Question: :)
Is there any way to create an index, and incrementing with a given condition, but without CURSOR handling/usage
For example:

The condition in my case is that: "if the current color (this is the item to be checked) is the same as the last one: not increment, otherwise increment in one unit"
This must be in a SQL query with no CURSOR USAGE and of course a good time (work with ... 10000 rows at least)
Thanks in advance.
EDIT: I forgot to mention that NEW_INDEX Column doesn't exist. It must be generated with the with the query.
EDIT2: Is there a way that only make use of SELECT/INSERT/UPDATE statements? (not set, declare...)
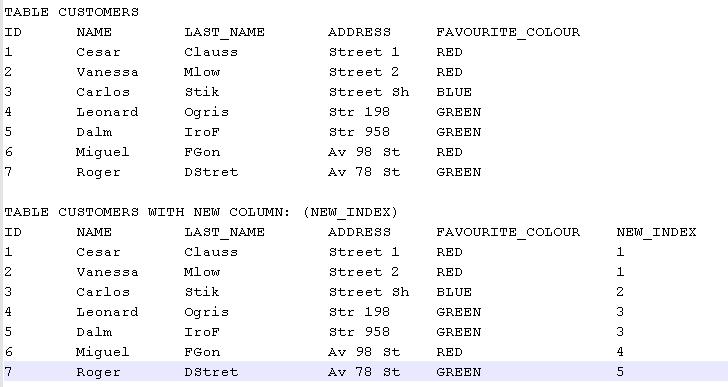
Answer: Assume a table called Colors with fields 'ID', 'Color', and 'ColorIndex' of types 'int', 'varchar', and 'int' respectively. I also assume the OP means prev / after based on an ordering of the 'ID' field in 'asc' order.
You could do this without a cursor, and use a while loop...but it definately isn't set based:
'''
DECLARE @MyID int
DECLARE @CurrentIndex int
DECLARE @CurrentColor varchar(50)
DECLARE @PreviousColor varchar(50)
SET @CurrentIndex = (SELECT 0)
SET @MyID = (SELECT TOP 1 ID FROM Colors ORDER BY ID ASC)
SET @CurrentColor = (SELECT '')
SET @PreviousColor = (SELECT Color FROM Colors WHERE ID = @MyID)
WHILE (@MyID IS NOT NULL)
BEGIN
IF (@CurrentColor <> @PreviousColor)
BEGIN
SET @PreviousColor = (SELECT Color FROM Colors WHERE ID = @MyID)
SET @CurrentIndex = (SELECT @CurrentIndex + 1)
UPDATE Colors SET ColorIndex = @CurrentIndex WHERE ID = @MyID
END
ELSE
BEGIN
UPDATE Colors SET ColorIndex = @CurrentIndex WHERE ID = @MyID
SET @PreviousColor = (SELECT Color FROM Colors WHERE ID = @MyID)
END
SET @MyID = (SELECT TOP 1 ID FROM Colors WHERE ID > @MyID ORDER BY ID ASC)
SET @CurrentColor = (SELECT Color FROM Colors WHERE ID = @MyID)
END
'''
The result after execution:

Performance wasn't too shabby as long as ID and color are indexed. The plus side is it is a bit faster then using a regular old CURSOR and it's not as evil. Solution supports SQL 2000, 2005, and 2008 (being that you are using SQL 2000 which did not support CTEs).